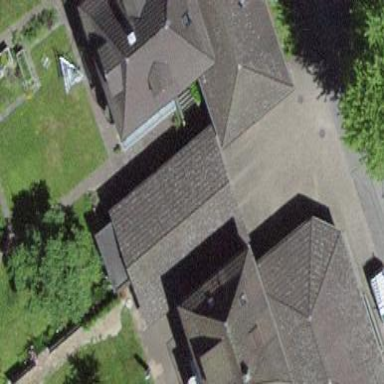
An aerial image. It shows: Group of garages.